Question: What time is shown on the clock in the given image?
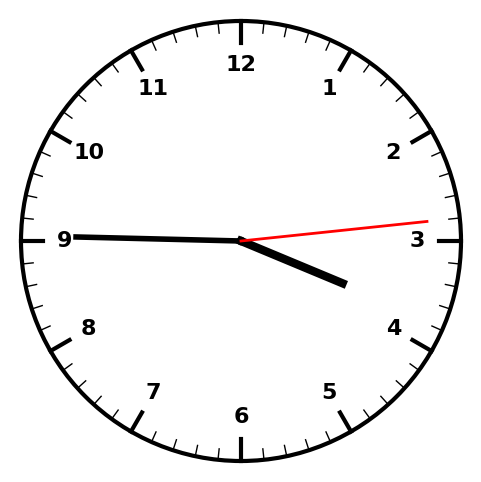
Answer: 03:45:14